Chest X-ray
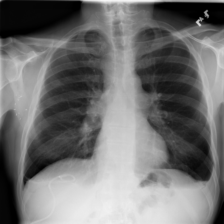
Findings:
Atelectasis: negative
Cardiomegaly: negative
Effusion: positive
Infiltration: negative
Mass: negative
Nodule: negative
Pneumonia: negative
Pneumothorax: negative
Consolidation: negative
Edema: negative
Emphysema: negative
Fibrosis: negative
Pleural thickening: positive
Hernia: negative